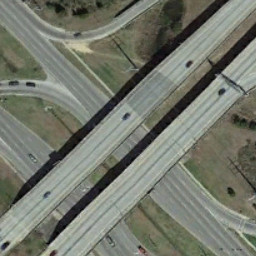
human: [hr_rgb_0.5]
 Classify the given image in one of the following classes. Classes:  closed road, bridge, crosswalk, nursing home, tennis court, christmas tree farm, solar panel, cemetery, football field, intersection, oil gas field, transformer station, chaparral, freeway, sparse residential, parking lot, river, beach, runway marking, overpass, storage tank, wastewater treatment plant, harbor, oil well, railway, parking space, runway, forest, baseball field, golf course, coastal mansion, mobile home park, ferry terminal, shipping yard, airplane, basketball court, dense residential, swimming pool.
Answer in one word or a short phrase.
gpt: overpass